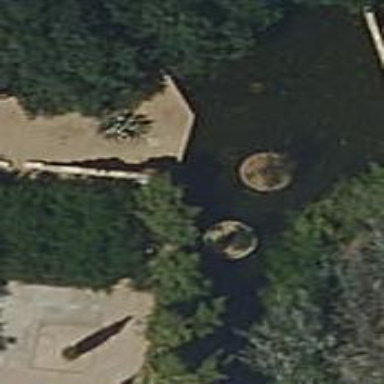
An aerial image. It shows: Pond with natural water.